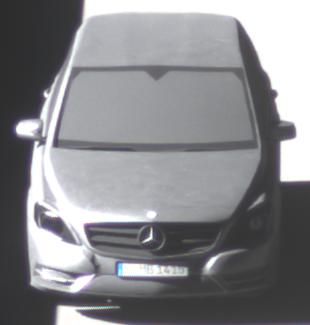
Make: Mercedes-Benz
Model: B 180 BlueEFFICIENCY
Detailed model: B-Class (246)
Model produced from: 2011/11
Model produced until: 2012/10
Doors: 5
Color: white
Road condition: dry road
Daytime: morning or afternoon
Contrast: high contrast